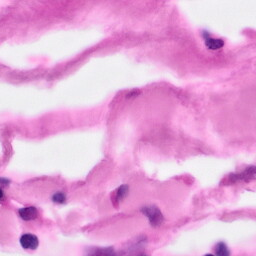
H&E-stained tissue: Pancreatic